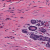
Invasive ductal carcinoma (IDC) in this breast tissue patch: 0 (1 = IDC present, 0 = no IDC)